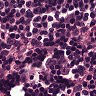
Metastatic tissue present: no